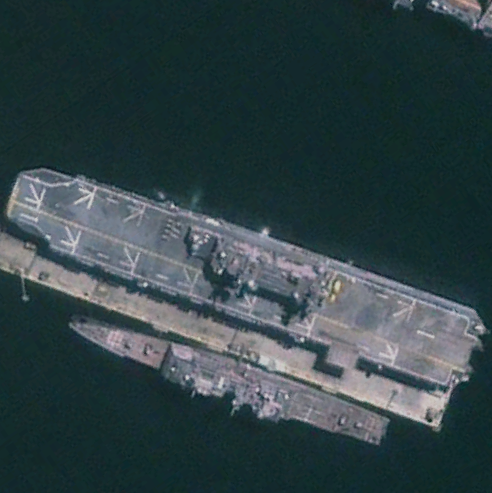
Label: assault